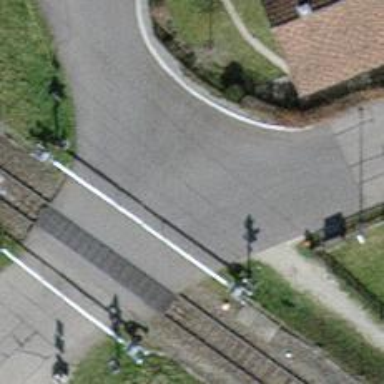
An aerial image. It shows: Track with fine gravel surface of grade2 quality.